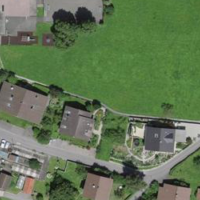
EUNIS habitat code: 55
Species observed at this site:
Corylus avellana